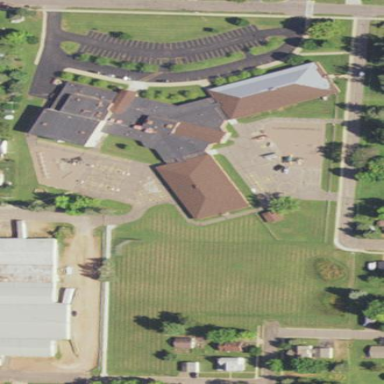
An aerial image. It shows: School.